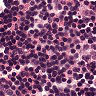
Metastatic tissue present: no